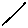
Label: line